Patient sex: F
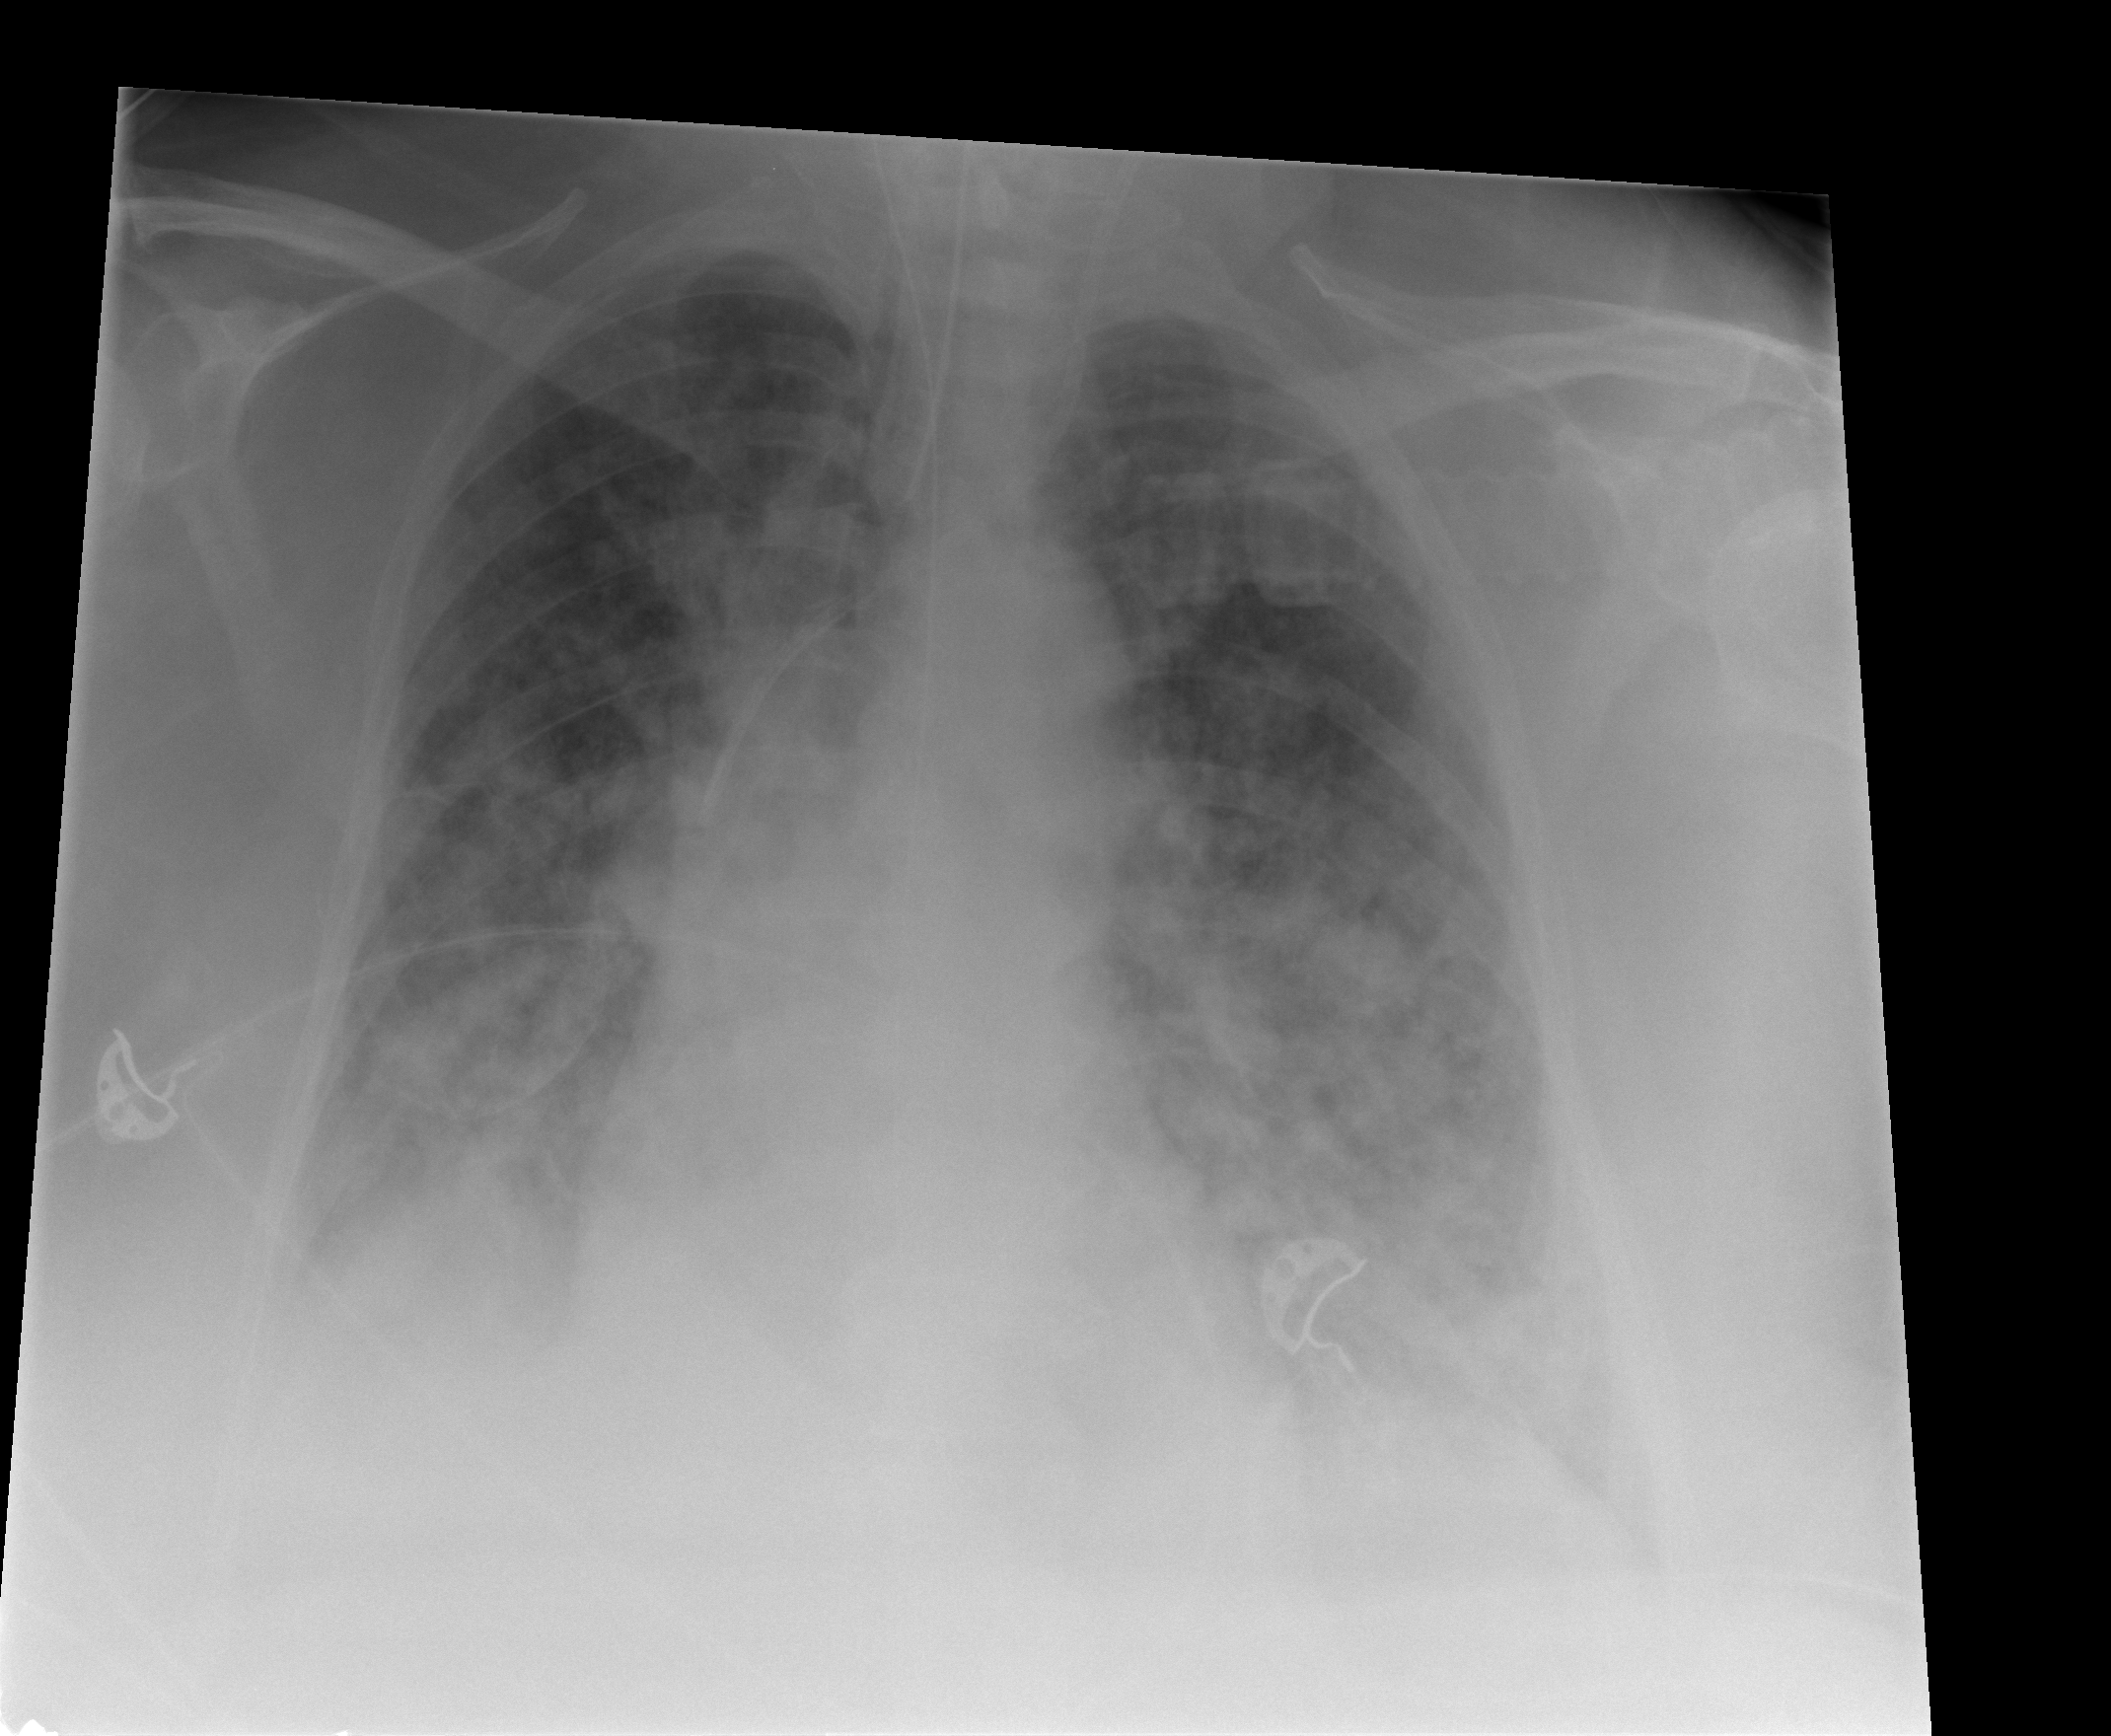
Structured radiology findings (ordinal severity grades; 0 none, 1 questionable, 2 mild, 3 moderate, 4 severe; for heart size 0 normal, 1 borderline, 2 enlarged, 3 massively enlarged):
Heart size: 1
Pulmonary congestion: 1
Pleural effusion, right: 2
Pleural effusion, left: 1
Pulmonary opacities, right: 3
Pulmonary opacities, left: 3
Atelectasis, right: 2
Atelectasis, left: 2